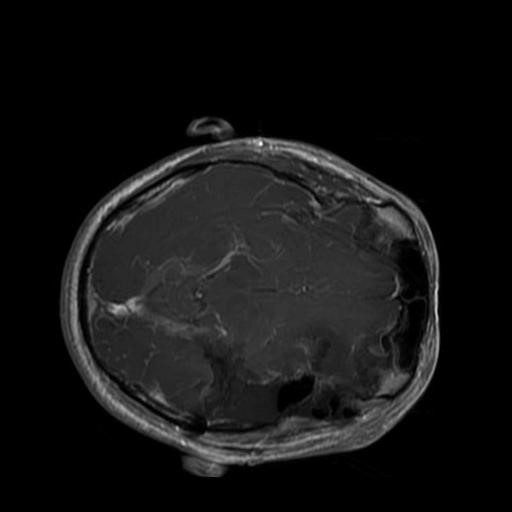
Label: brain_glioma